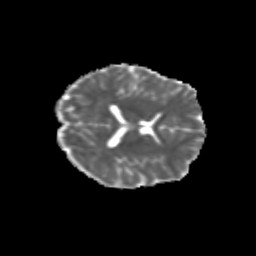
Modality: MD
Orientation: axial
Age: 24
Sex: female
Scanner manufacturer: siemens
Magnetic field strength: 3 T
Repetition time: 3.5 s
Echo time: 0.113 s